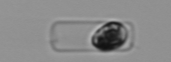
Label: Guinardia_delicatula_TAG_internal_parasite